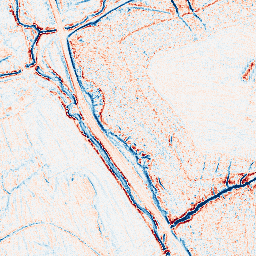
Category: edge_preserving
Decomposition family: anisotropic_diffusion
Decomposition parameters: iterations: 10
kappa: 10
gamma: 0.1
Upsampling method: fft_zeropad
Upsampling parameters: scale: 4
Upsampling scale: 4